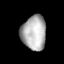
Tissue: lung
Cell type: Fibroblasts
Senescence score: 0.6254
Nuclear area (px): 830
Mean DAPI intensity: 176.41